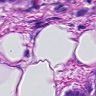
Metastatic tissue present: yes